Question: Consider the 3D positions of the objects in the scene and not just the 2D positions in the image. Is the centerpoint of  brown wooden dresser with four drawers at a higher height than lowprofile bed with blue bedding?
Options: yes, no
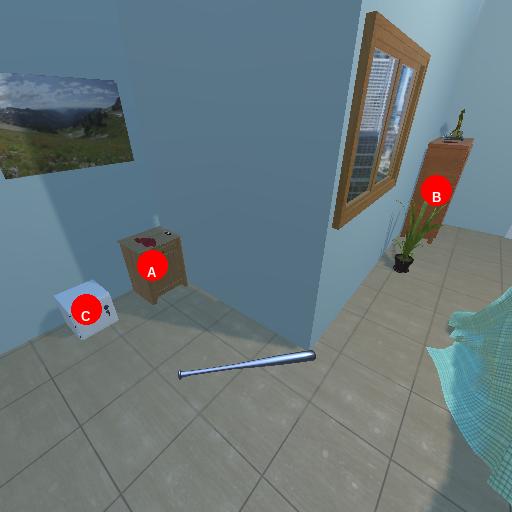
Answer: yes